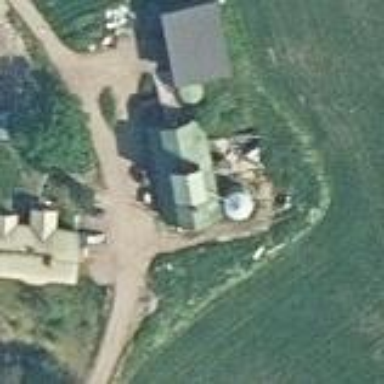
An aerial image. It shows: Farmyard area.